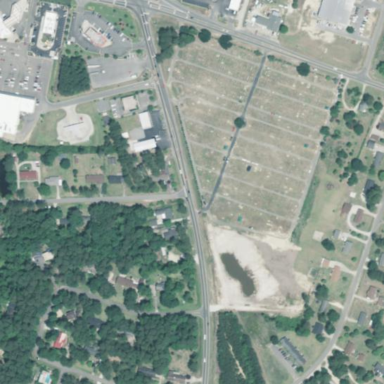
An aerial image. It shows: Cemetery.